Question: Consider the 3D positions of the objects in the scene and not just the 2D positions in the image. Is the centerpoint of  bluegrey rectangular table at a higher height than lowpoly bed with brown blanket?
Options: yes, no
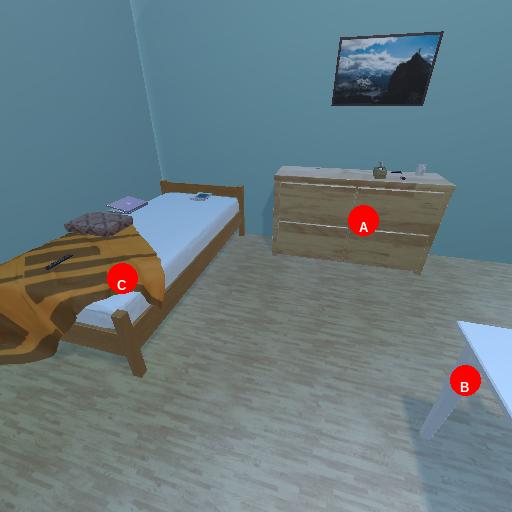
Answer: yes